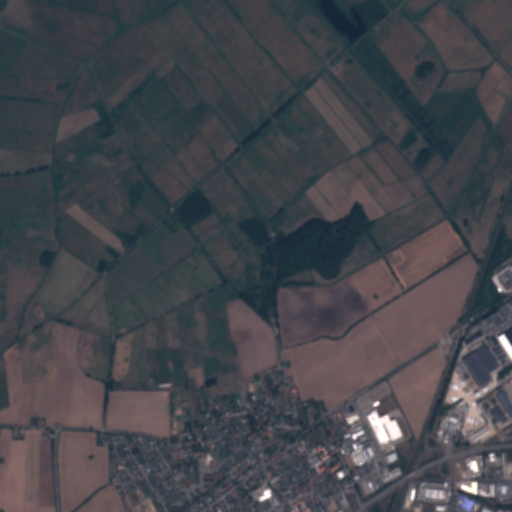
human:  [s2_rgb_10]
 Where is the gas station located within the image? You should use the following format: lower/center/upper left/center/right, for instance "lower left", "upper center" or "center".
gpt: The gas station is located in the lower right of the image.
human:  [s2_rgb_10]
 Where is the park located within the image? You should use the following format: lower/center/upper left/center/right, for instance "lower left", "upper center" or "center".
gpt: The park is located in the lower center of the image.
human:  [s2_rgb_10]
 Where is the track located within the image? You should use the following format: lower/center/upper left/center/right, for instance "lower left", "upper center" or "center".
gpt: The track is located in the lower center of the image.
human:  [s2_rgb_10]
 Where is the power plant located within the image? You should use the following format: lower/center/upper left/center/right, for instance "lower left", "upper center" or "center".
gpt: There is no power plant in the image.